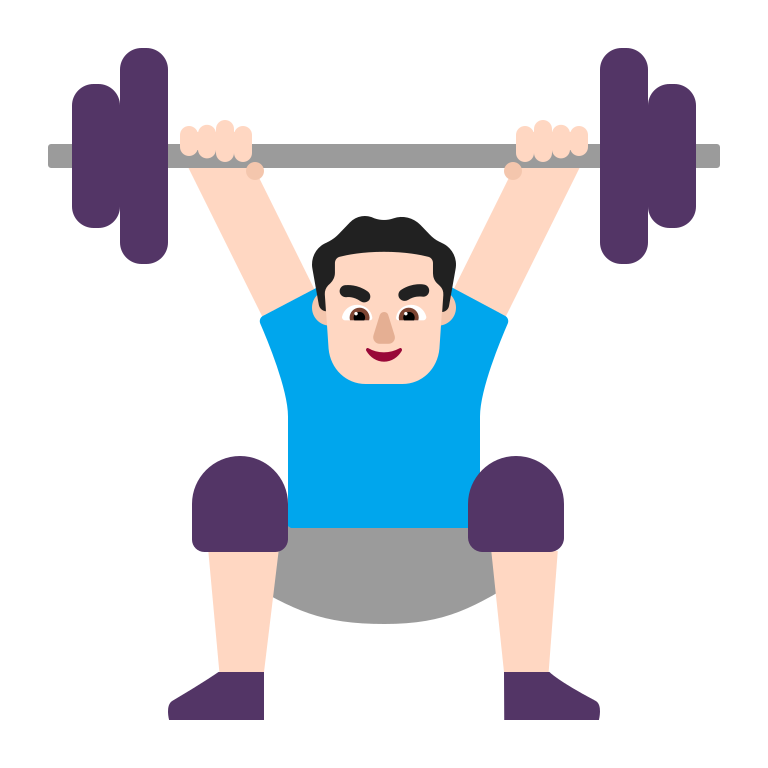
man lifting weights flat light